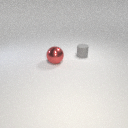
large red metal sphere in front of small gray rubber cylinder